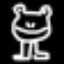
Label: frog